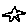
Label: star